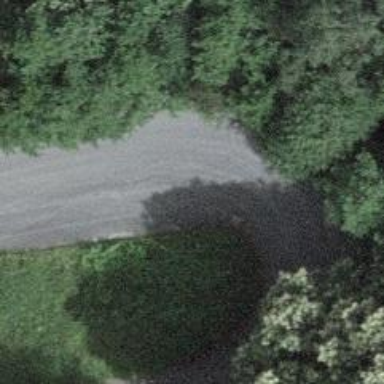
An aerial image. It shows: Passing place on the road.